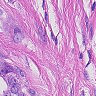
Metastatic tissue present: yes